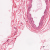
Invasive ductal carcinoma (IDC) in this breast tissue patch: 0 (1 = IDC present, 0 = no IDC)